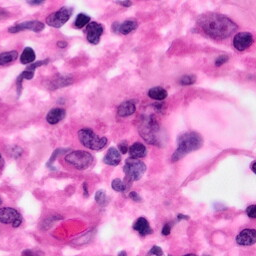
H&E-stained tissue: Pancreatic